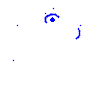
Particle: kaon